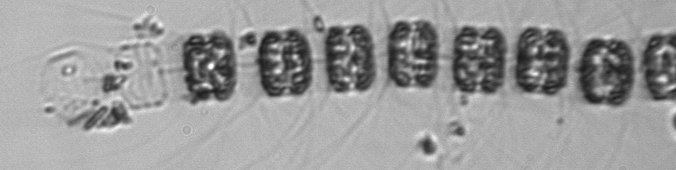
Label: Thalassiosira